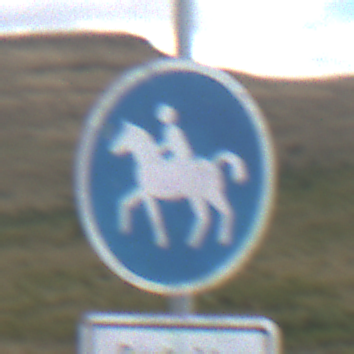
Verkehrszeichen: Reitweg
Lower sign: BesondereFahrzeugeUndTransportgueter7
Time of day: Midday
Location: Outdoor (Nature)
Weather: PartlyCloudy
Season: NotSpecified
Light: Natural